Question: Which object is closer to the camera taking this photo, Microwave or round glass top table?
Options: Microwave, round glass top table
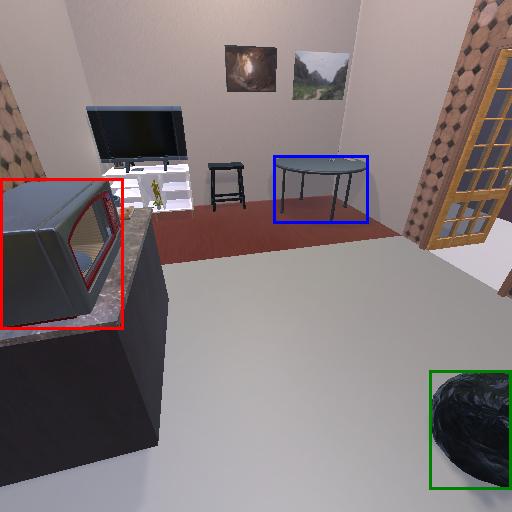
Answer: Microwave